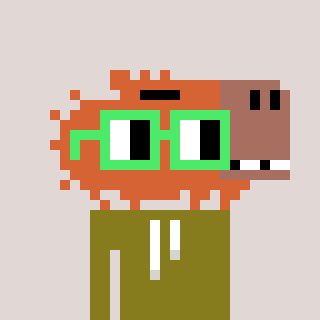
a pixel art character with square light green glasses, a capybara-shaped head and a gunk-colored body on a warm background